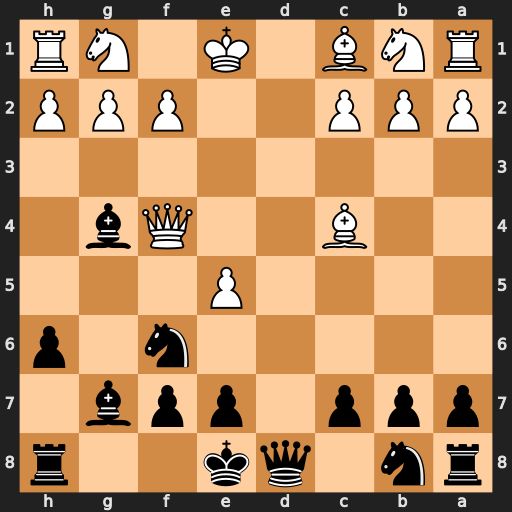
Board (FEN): rn1qk2r/ppp1ppb1/5n1p/4P3/2B2Qb1/8/PPP2PPP/RNB1K1NR
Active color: b
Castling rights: KQkq
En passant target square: -
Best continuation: Qd1#